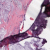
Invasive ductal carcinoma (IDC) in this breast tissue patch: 1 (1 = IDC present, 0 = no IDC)